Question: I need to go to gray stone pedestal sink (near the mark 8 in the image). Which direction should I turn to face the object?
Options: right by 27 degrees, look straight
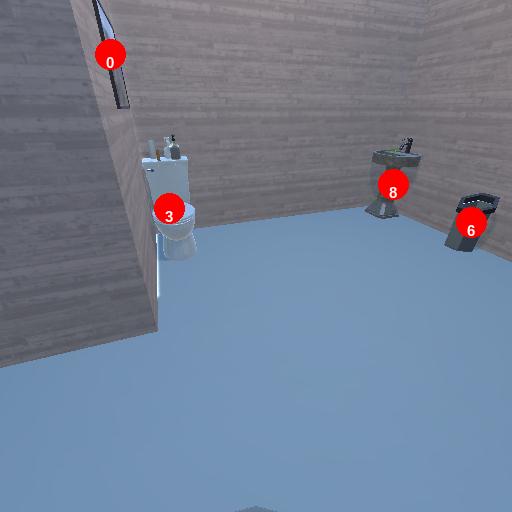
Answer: right by 27 degrees